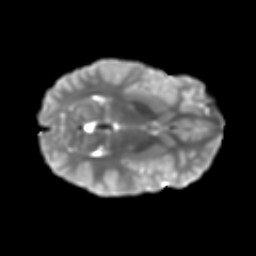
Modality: T2w
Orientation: axial
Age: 10
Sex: male
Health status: ill
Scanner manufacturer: ge
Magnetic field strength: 3 T
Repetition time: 6.752 s
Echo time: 0.079 s